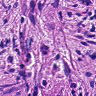
Metastatic tissue present: yes